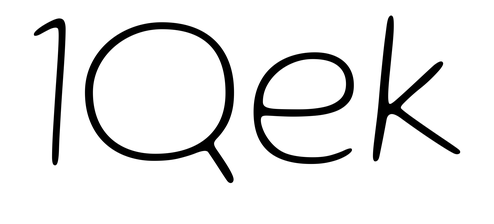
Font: Gluten_Thin